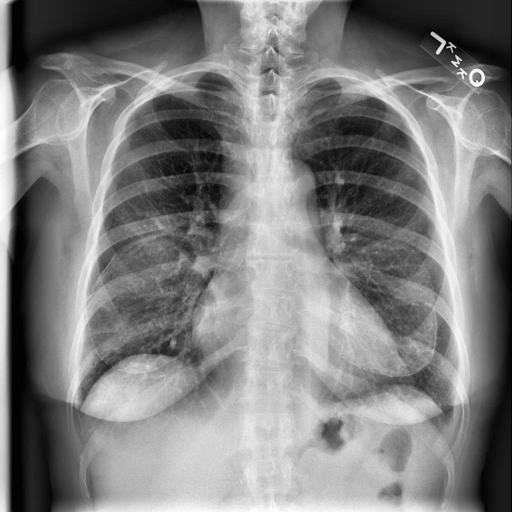
Finding: NORMAL